Question: I have recently used a solution found in StackOverflow to remove icons on the Toolbar, however, I cannot remove one and I do not know why. I was wondering if anyone has seen and removed this extra icon successfully. The answer I used was: <URL>
This is how I used it:
'''
from matplotlib.backends.backend_qt4agg import NavigationToolbar2QTAgg as NavigationToolbar
class NavigationToolbar(NavigationToolbar):
# only display the buttons we need
toolitems = [t for t in NavigationToolbar.toolitems if
t[0] in ('Pan', 'Zoom', 'Save')]
'''
And the extra icon looks like:
<URL>

Thanks!
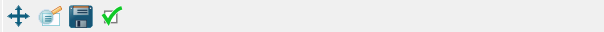
Answer: See <URL> for where that icon is added. It is done outside of the 'toolitem' list, hence why this method didn't work.
Adding
'''
matplotlib.backends.backend_qt.figureoptions = None
'''
will do what you want.